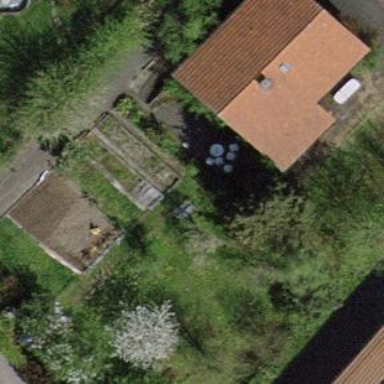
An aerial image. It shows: Garden enclosed by fence.